Question: I'm experiencing a strange behavior off of javascript yet again. I find this to be extremely illogical and confusing.

I probably did kind of a mess drawing over the picture but briefly, you see that '$$('h2')' is clearly an object which a method 'on', or in javascript language a property 'on' which turns out to be a function, however when I try to access that function I get a TypeError?
Why am I getting this error when obviously the object does have a property called 'on' which is a function?
Here's the 'on' function
'''
on: function(event, func) {
this.node.addEventListener(event, func, false);
}
'''
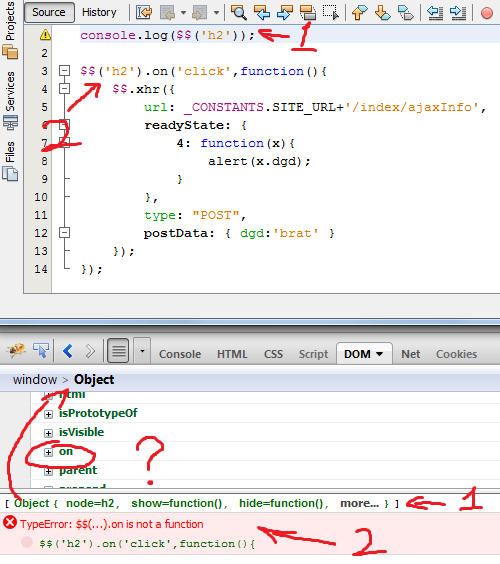
Answer: You've missed the leading '[' in your console output. The object you're printing is an array whose has an 'on' property.
You likely want '$$('h2')[0].on(...)' instead.